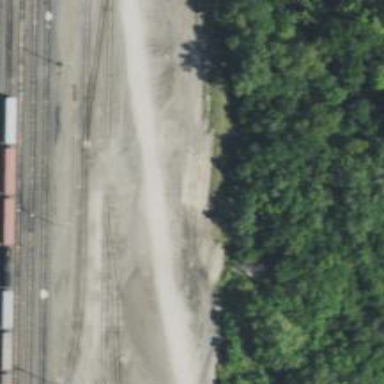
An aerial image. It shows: Railway yard.